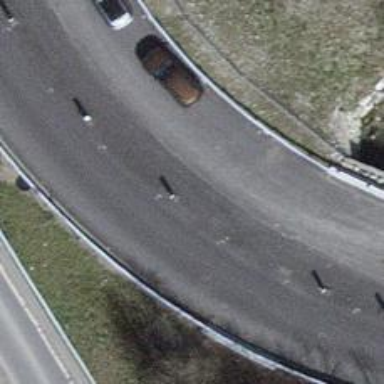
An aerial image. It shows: Asphalt motorway link.